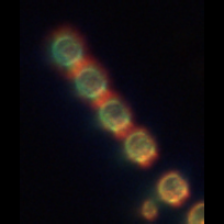
Taxon: Stephanopyxis
Group: Diatoms